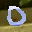
Label: 0